Question: What is the value of this measurement?
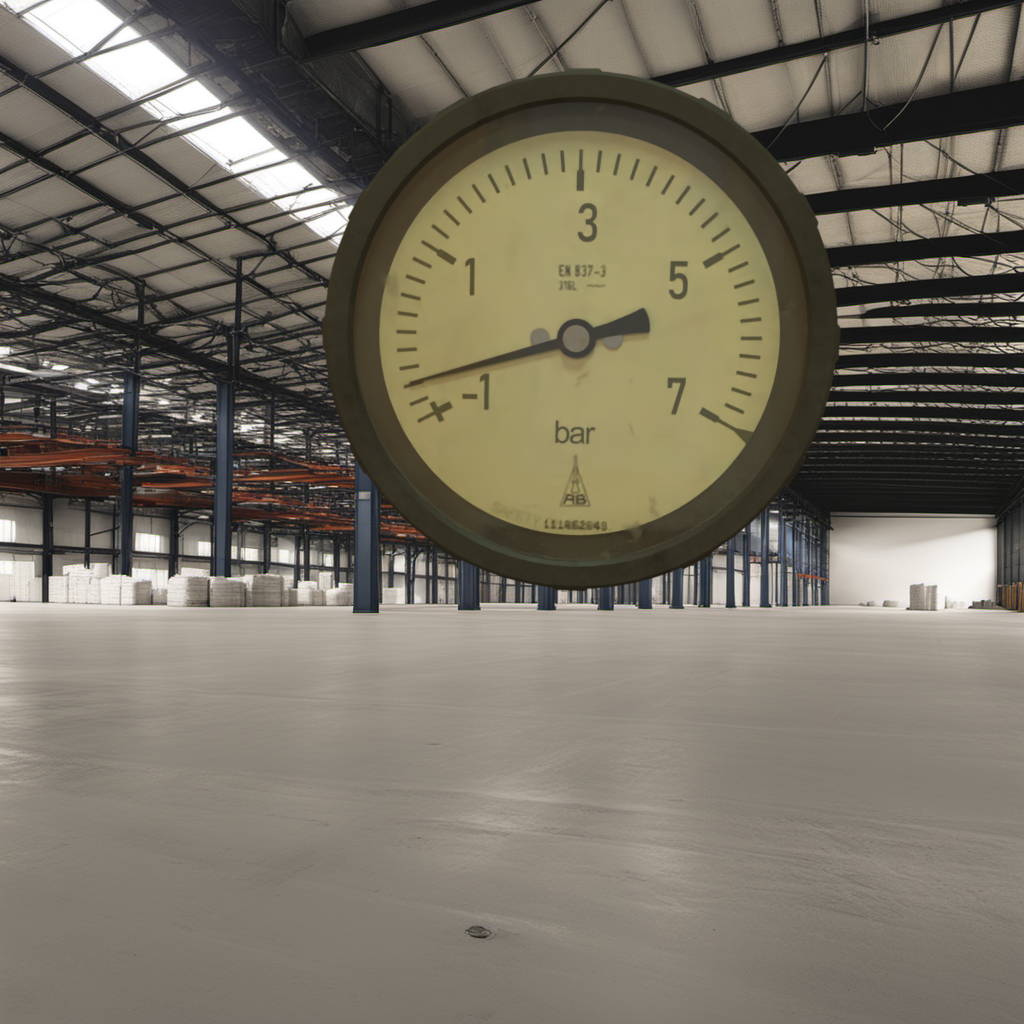
Answer: The result is -0.54
Question: What is the value range of this measurement?
Answer: The range is from -1 to 7
Question: What is the minimum and maximum value range of this measurement?
Answer: The minimum value is -1 and the maximum value is 7